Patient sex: F
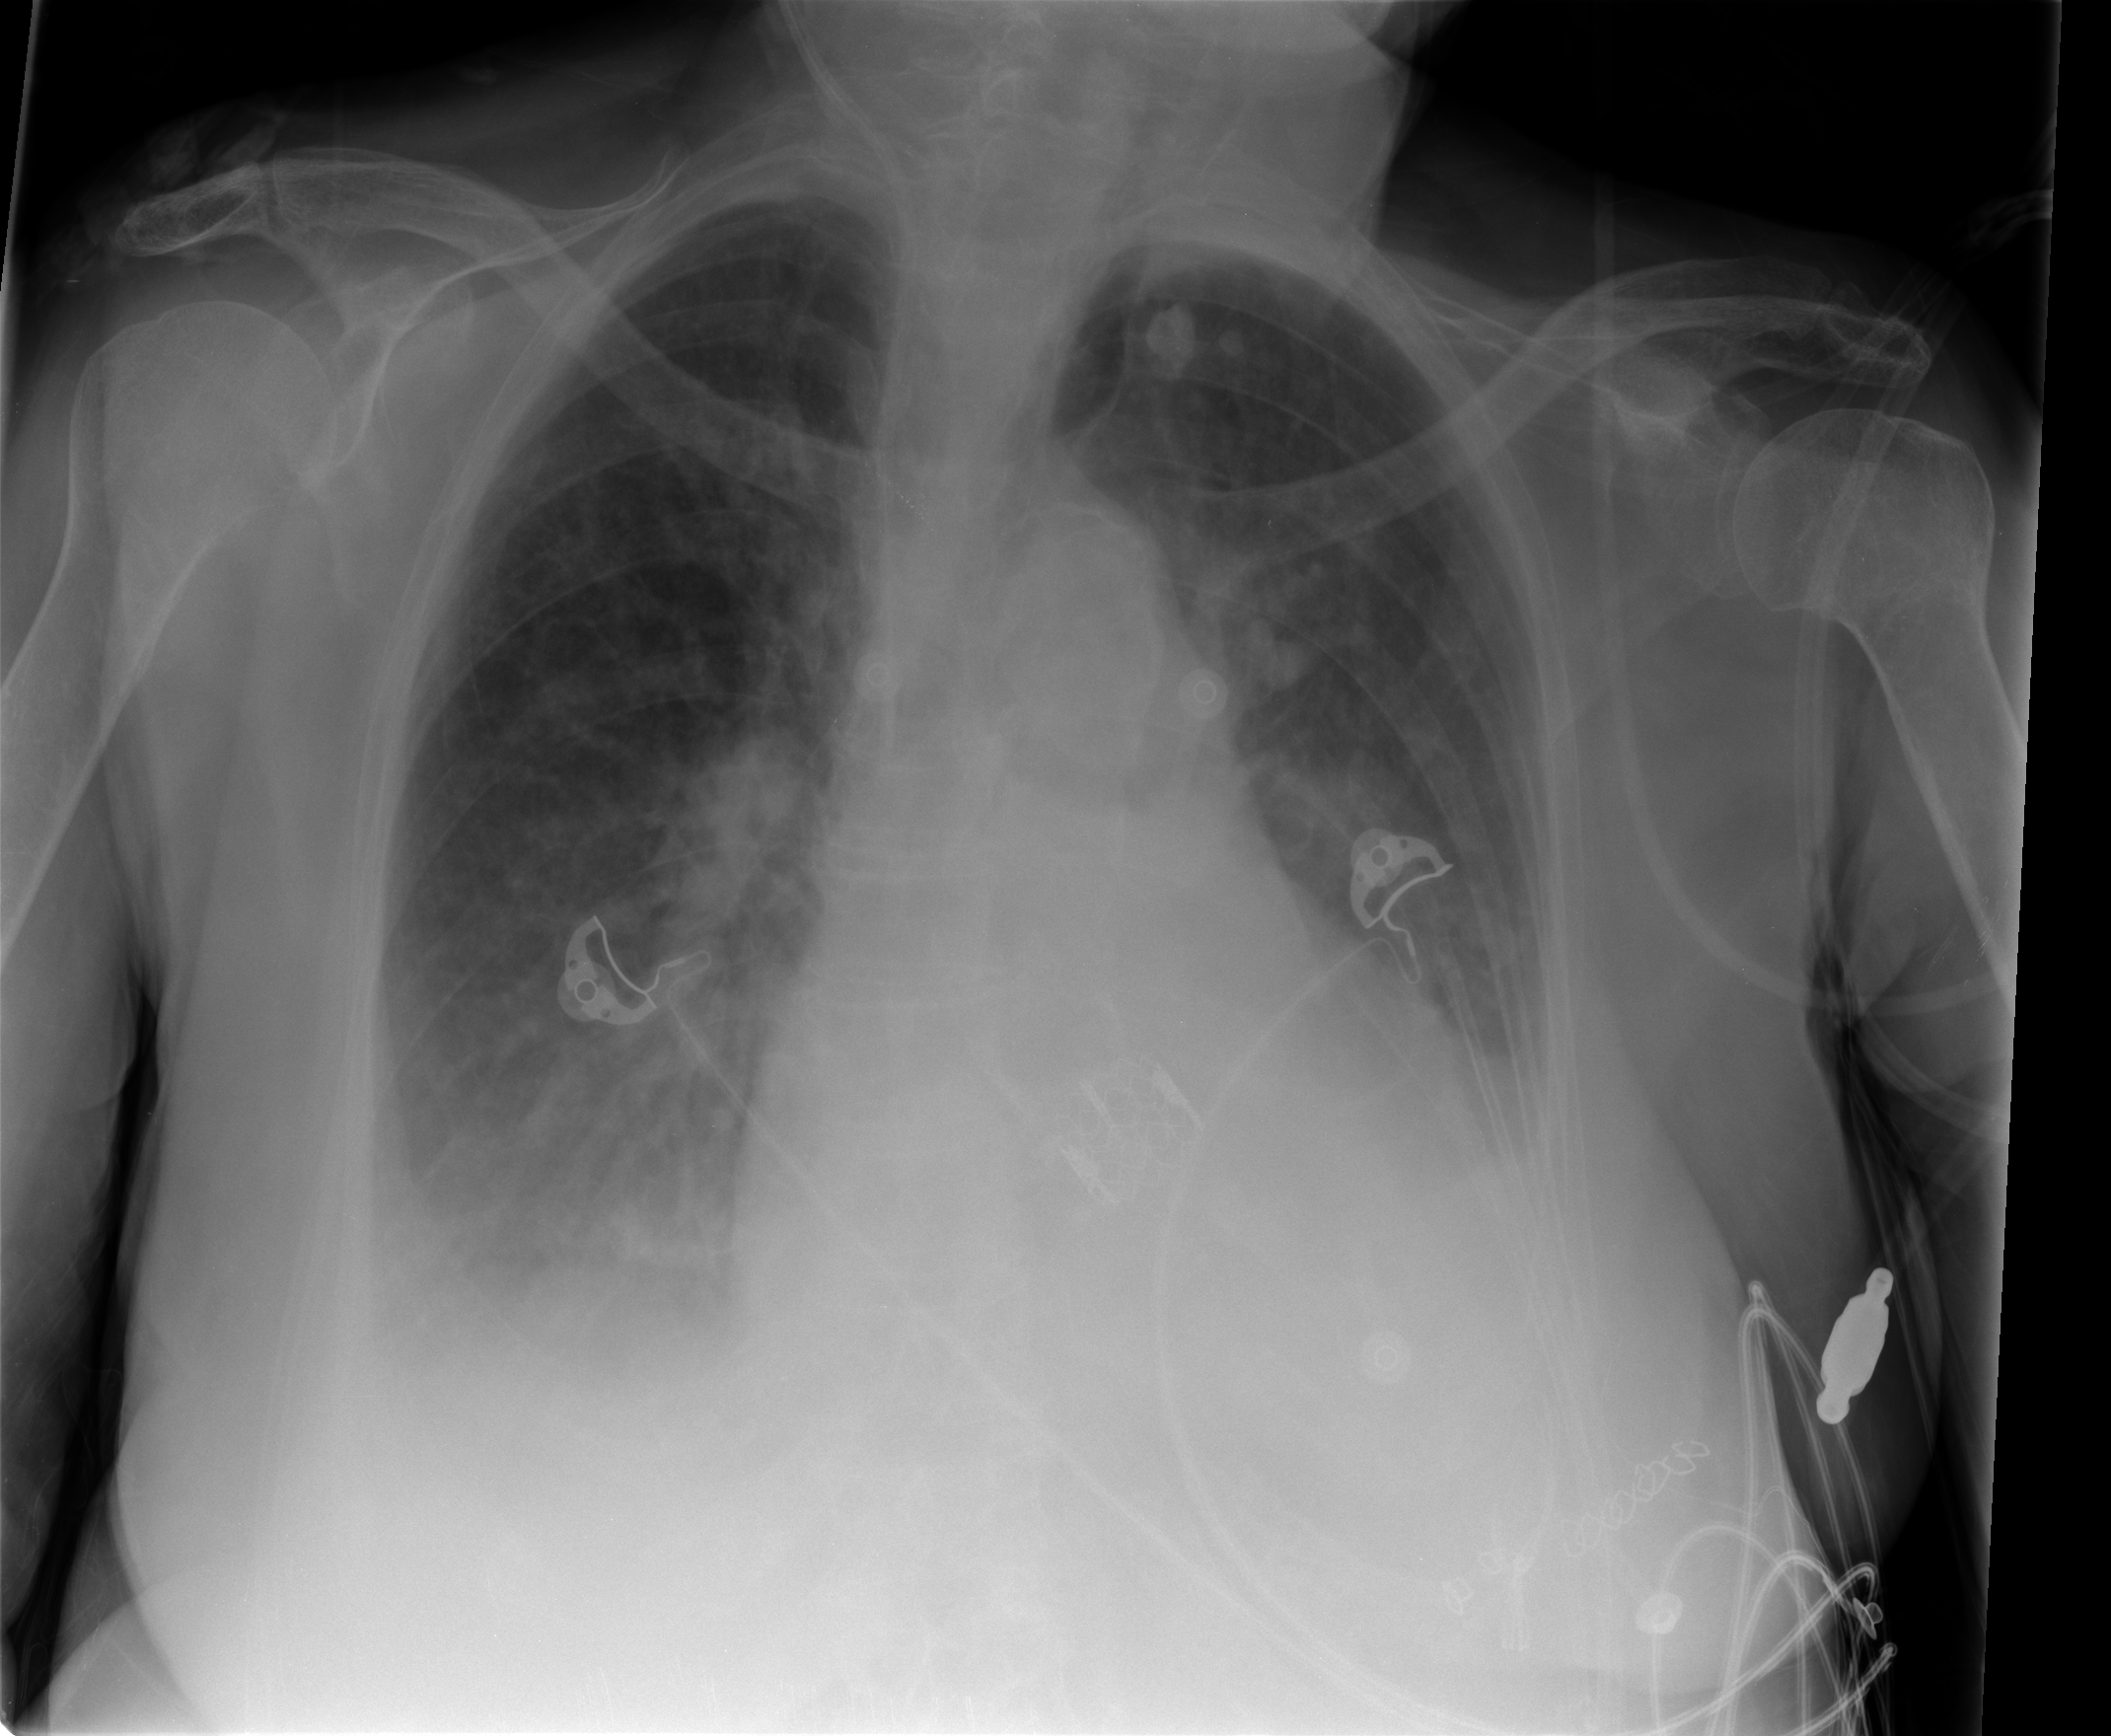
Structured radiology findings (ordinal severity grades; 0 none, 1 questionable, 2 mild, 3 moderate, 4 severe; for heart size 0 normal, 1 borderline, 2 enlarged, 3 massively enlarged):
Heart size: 2
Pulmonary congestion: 2
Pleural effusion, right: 2
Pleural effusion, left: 2
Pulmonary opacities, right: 2
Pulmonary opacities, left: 1
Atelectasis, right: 2
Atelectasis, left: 2